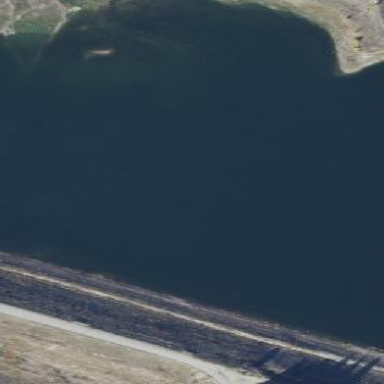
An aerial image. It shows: Dam across waterway.